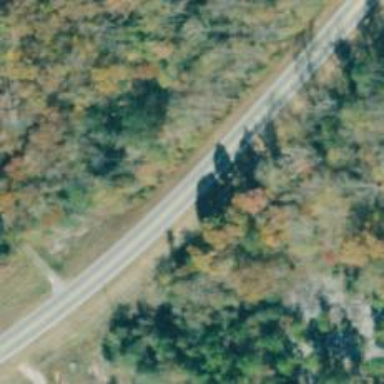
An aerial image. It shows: Asphalt road classified as trunk highway.